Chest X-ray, PA view. Patient: 47 years old, sex F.
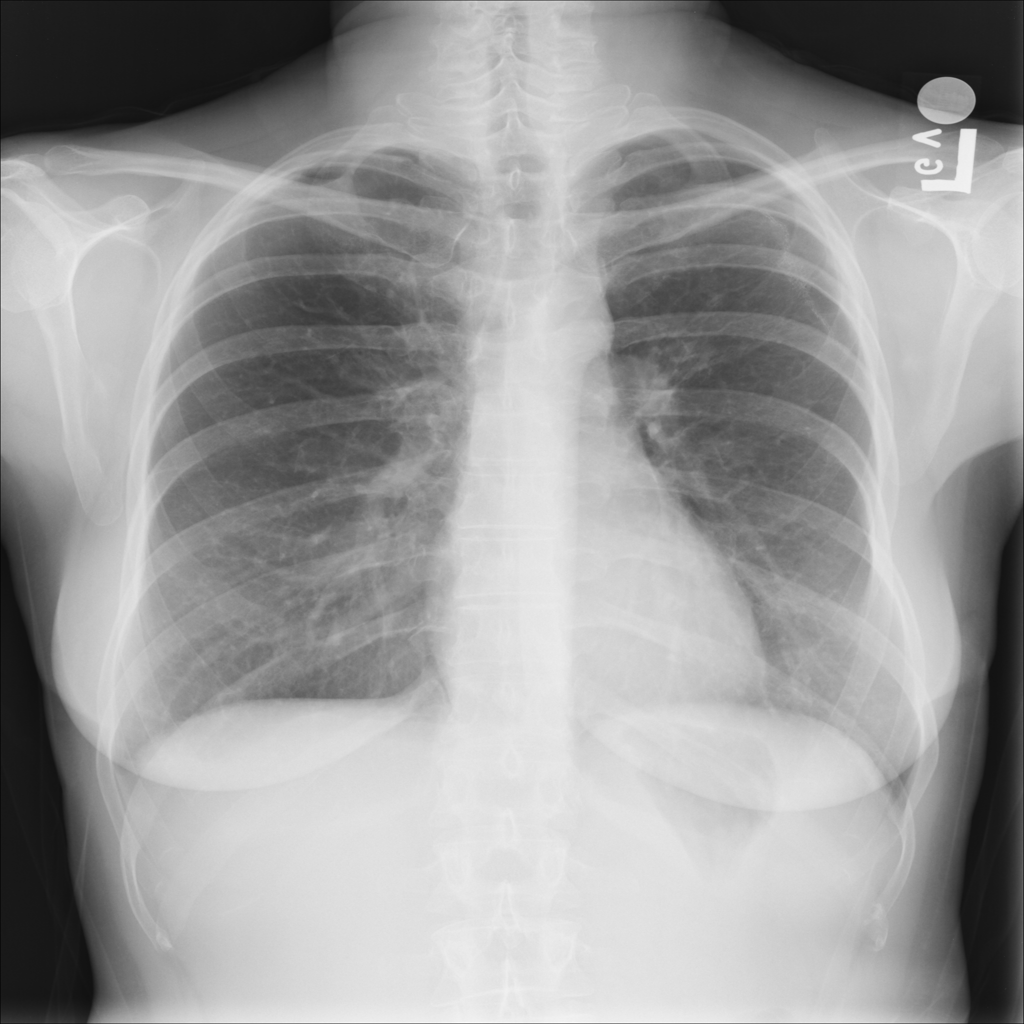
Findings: No Finding